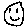
Label: smiley face